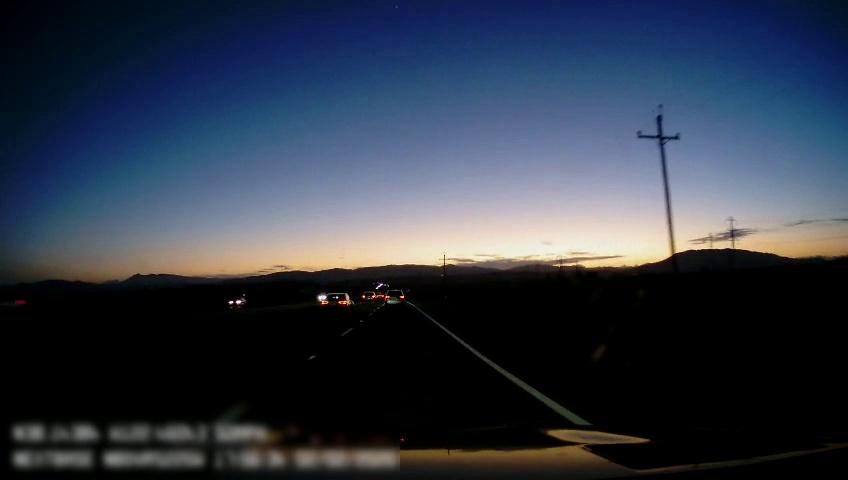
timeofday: Dusk/Dawn/Twilight
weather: Sunny
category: Drivable Space
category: Vehicles | Car
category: Vehicles | Car
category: Vehicles | SUV
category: Vehicles | SUV
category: Vehicles | Car
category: Lanes | Alternate Lane
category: Lanes | Current Lane
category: Lanes | Current Lane